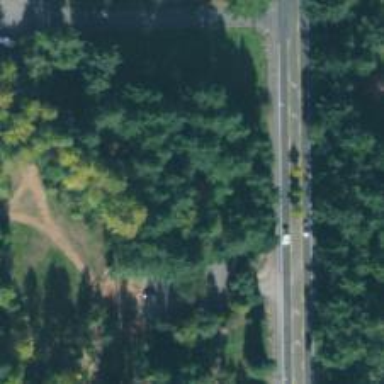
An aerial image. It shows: Excellent visible footway trail.